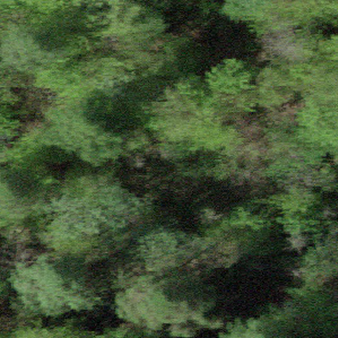
Label: other